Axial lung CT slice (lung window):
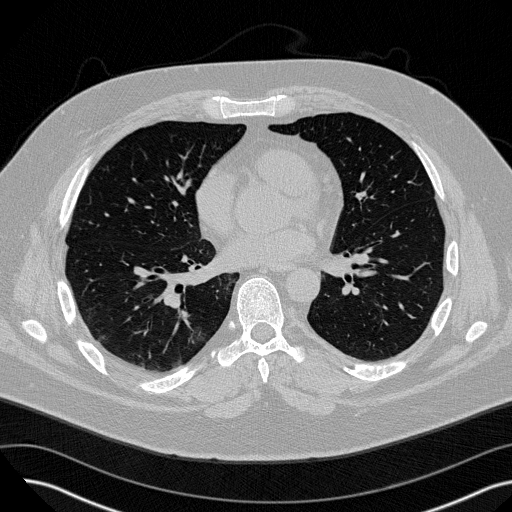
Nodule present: no